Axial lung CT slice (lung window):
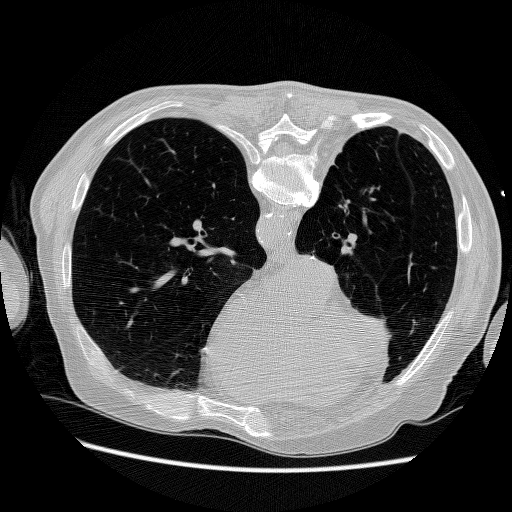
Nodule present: no